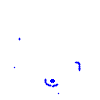
Particle: pion